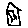
Label: house